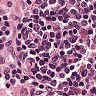
Metastatic tissue present: no